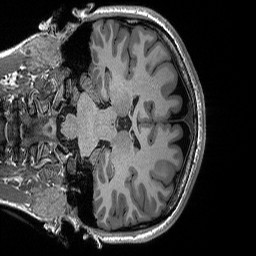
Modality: T1w
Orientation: coronal
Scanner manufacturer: siemens
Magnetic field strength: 3 T
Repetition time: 2.3 s
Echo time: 0.00288 s